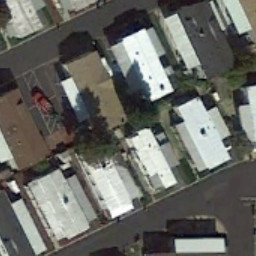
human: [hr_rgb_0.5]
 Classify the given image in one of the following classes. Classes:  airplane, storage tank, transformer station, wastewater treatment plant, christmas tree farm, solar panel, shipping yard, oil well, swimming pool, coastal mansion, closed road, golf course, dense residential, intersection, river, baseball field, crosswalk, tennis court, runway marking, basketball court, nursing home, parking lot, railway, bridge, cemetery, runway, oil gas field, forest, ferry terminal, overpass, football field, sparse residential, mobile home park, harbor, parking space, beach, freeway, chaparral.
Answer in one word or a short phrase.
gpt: mobile home park